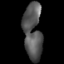
Tissue: skin
Cell type: Others
Senescence score: 0.2675
Nuclear area (px): 1003
Mean DAPI intensity: 87.594